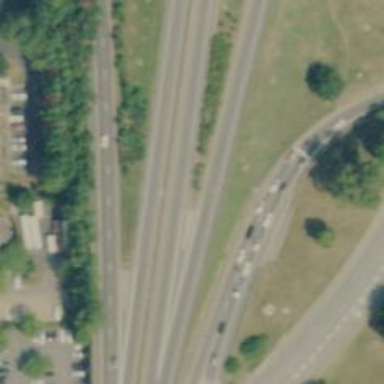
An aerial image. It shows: Asphalt motorway link.